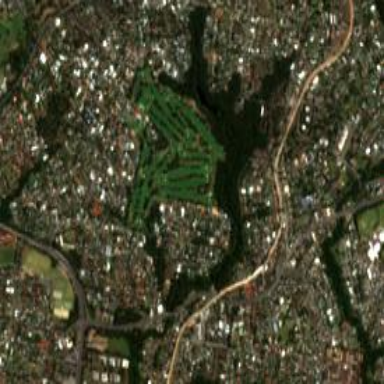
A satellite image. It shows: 18-hole golf course classified as leisure land.